The picture encodes a bearing's raw vibration samples as pixel intensities in a 2-D grid. Determine the bearing's health state. Answer with exactly one of: normal, inner_race, outer_race, ball.
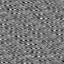
Answer: outer_race